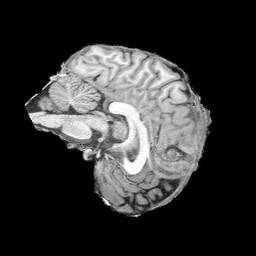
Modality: UNIT1
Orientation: sagittal